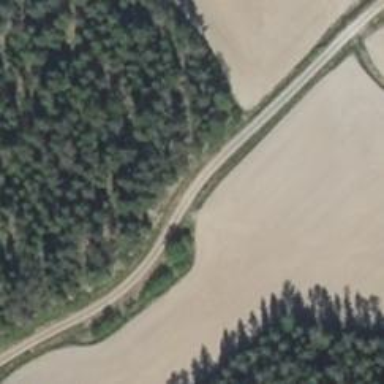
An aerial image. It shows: Unclassified road.